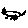
Label: cat